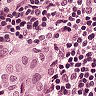
Metastatic tissue present: yes